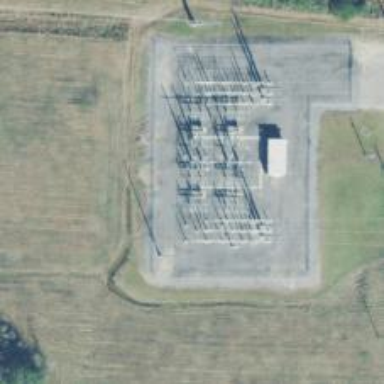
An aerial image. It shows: Switch used for power control.